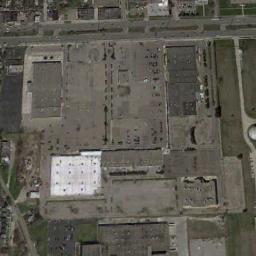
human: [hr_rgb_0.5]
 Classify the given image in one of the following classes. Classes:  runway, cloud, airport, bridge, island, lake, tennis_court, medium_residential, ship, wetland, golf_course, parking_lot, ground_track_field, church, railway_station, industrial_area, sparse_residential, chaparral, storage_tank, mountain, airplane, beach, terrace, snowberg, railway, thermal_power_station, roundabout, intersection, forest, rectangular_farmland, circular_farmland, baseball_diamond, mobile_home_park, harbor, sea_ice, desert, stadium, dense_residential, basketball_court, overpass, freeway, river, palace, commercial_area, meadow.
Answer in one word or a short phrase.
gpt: industrial_area